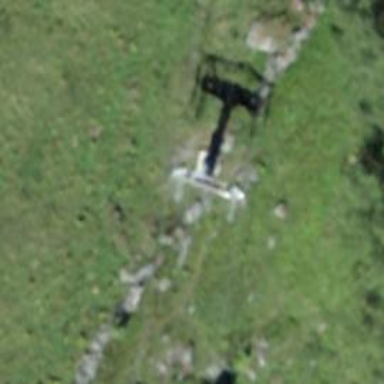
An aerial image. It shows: Pylon used for aerialway.